Question: I have an EF model, I'm pulling the data from. When I trace it I can see its getting the correct value, but something is wrong with my C# code because it doesn't have the value showing in the radio button.

Can you see what I'm doing wrong?
Model:
'''
public class SearchPageModel
{
...
public IEnumerable<string> RoadwayTypeRadioButton { get; set; }
...
// populate radio buttons
public IEnumerable<string> populatRadioList()
{
var query = (from d in myContext.lkp_roadwaytypes
select d.roadwaytype).ToList().Distinct();
return query;
}
}
'''
View:
'''
<div>
<b>Facility Type *:</b>
@foreach (var facility in Model.RoadwayTypeRadioButton)
{
<ul>
<li>
@Html.RadioButton(facility, "0")
</li>
</ul>
}
</div>
'''
Controller:
'''
public ActionResult Search()
{
SearchPageModel spm = new SearchPageModel();
spm.RoadwayTypeRadioButton = spm.populatRadioList();
return View(spm);
}
'''
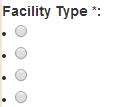
Answer: In your view, change your foreach
'''
<div>
<b>Facility Type *:</b>
<ul>
@foreach (string facility in Model.RoadwayTypeRadioButton)
{
<li>
@Html.RadioButton("roadwayTypeButton", facility) @facility
</li>
}
</ul>
</div>
'''